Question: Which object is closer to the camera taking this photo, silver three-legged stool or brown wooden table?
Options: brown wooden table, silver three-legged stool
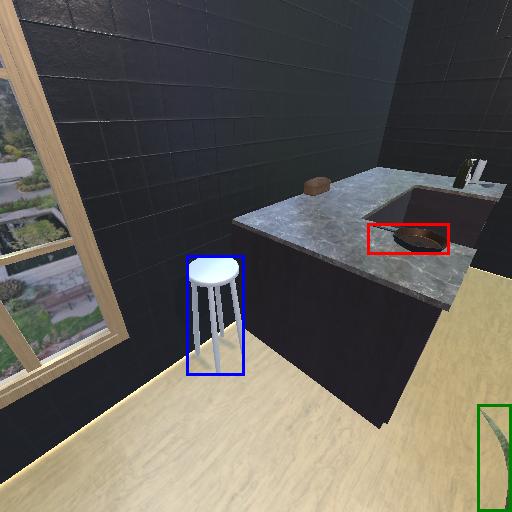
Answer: brown wooden table